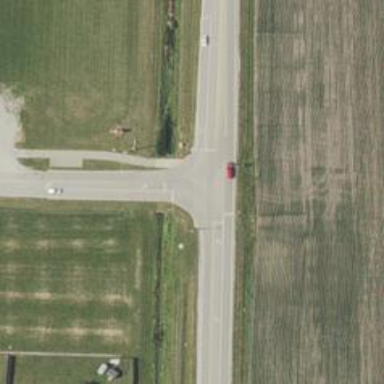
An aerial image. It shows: Solid stop line road marking.